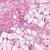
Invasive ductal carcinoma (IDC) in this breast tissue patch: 0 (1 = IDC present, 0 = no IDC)